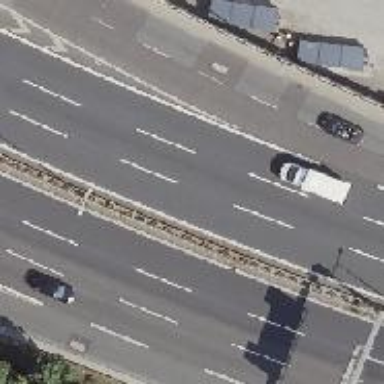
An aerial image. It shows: Asphalt motorway.